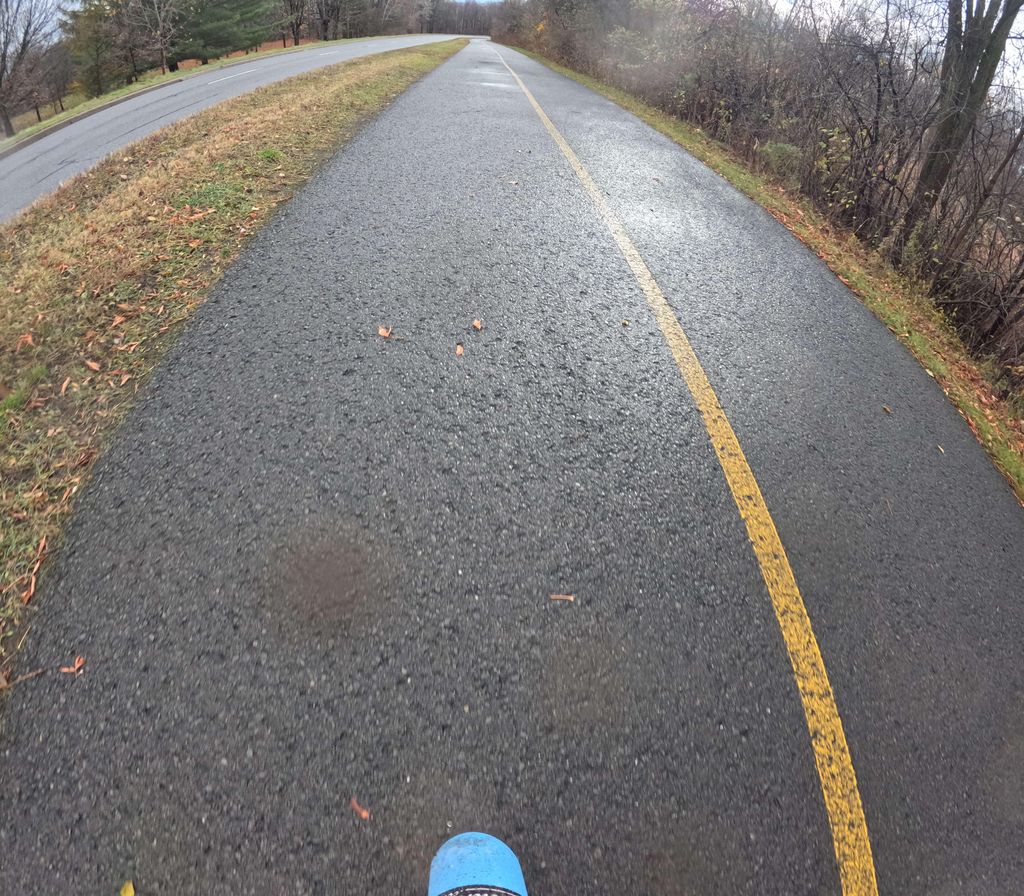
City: ottawa-gatineau